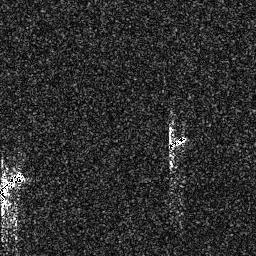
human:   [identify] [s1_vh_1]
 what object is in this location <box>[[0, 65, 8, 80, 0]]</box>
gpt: <ref>1 medium ship at the bottom left</ref>

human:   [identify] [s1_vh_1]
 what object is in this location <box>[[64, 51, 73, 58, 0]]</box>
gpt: <ref>1 small ship at the center</ref>